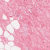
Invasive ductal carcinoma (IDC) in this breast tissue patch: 0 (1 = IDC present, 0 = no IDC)